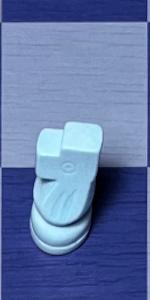
Label: Knight_White